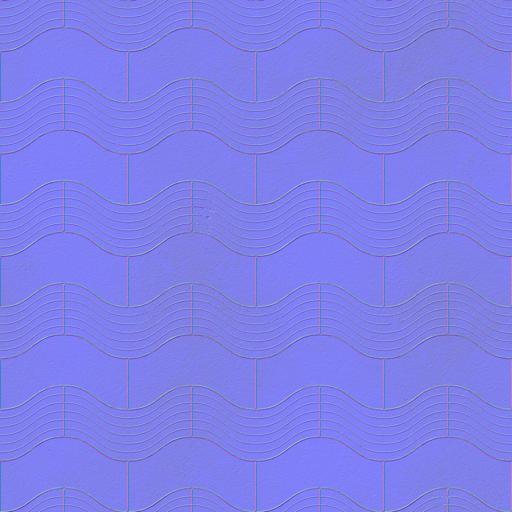
grey paving stones tiled tiles waves